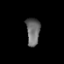
Tissue: prostate
Cell type: T cells
Senescence score: 0.8126
Nuclear area (px): 371
Mean DAPI intensity: 105.916